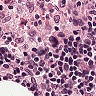
Metastatic tissue present: no